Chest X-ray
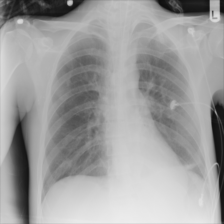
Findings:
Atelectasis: positive
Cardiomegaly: negative
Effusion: positive
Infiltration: positive
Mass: negative
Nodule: negative
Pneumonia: negative
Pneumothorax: negative
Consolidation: negative
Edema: negative
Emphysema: negative
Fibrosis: negative
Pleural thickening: negative
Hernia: negative